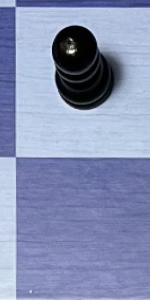
Label: Empty